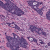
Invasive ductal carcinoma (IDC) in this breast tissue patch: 1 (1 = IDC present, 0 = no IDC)